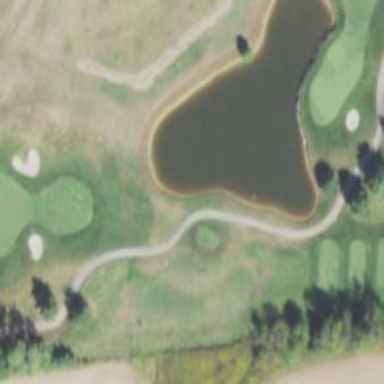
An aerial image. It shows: Golf rough area.